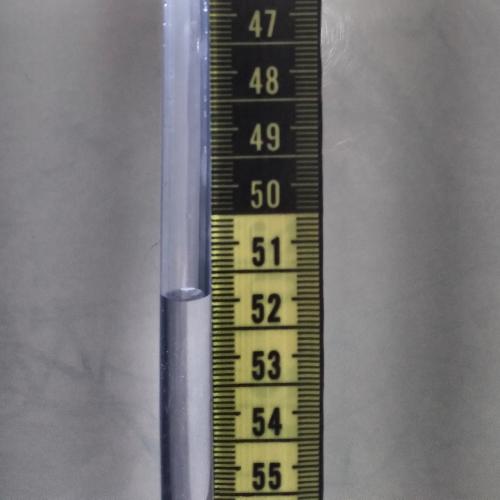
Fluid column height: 52.0 cm